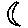
Label: moon